Interaction volume radius: 10 \u00c5
Interaction volume height: 20 \u00c5
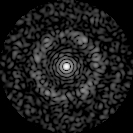
Disorder parameter: 0.8056